Field crop: maize
Growth stage: 2
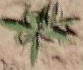
Species: atriplex